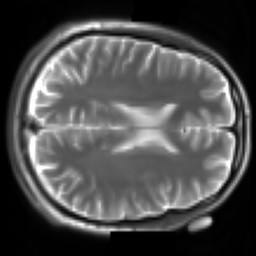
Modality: T2w
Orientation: axial